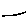
Label: line